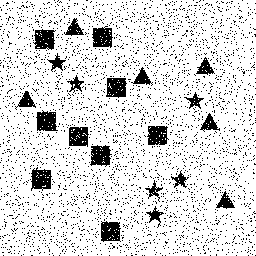
Squares: 9
Triangles: 6
Stars: 6
Total shapes: 21